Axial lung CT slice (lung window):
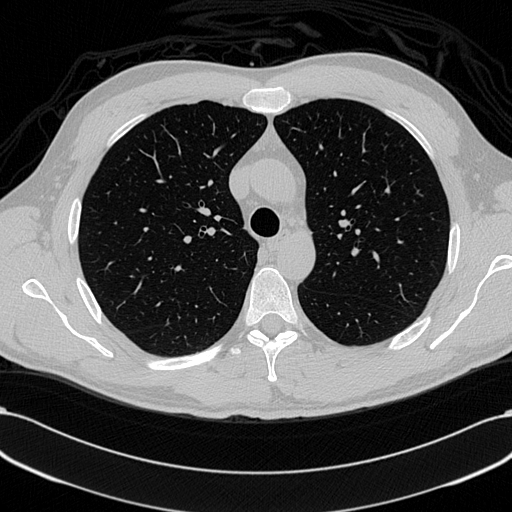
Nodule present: no